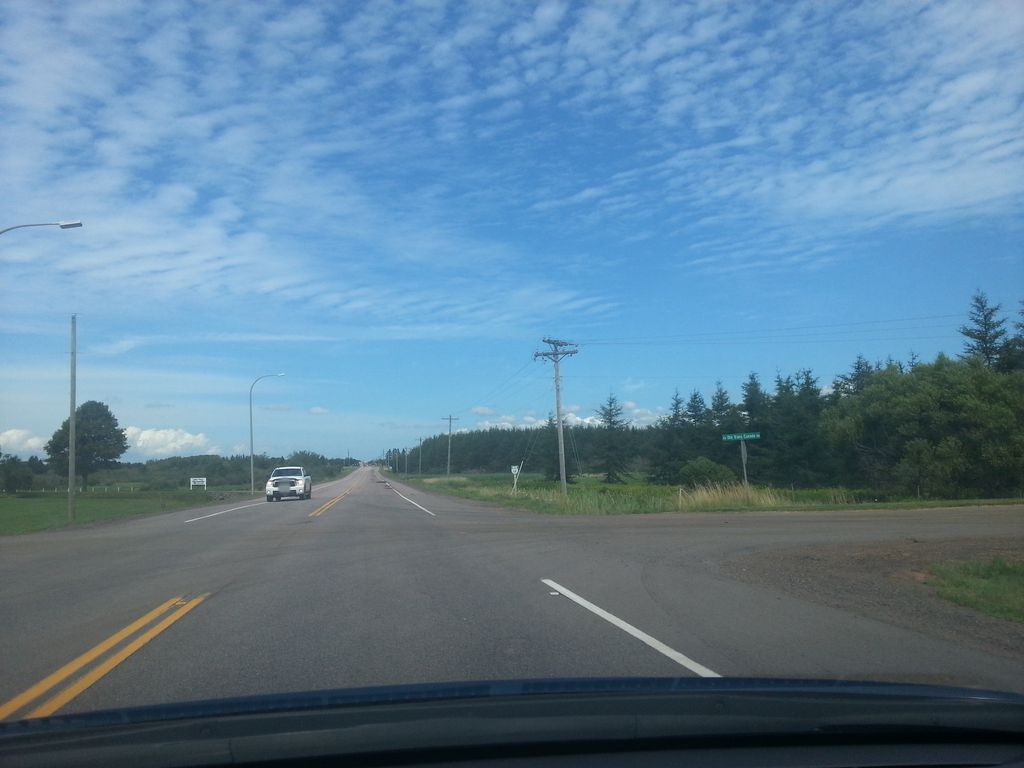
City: charlottetown